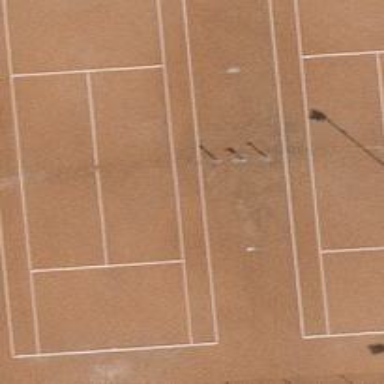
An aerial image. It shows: Tennis court on the leisure land pitch.